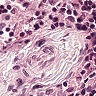
Metastatic tissue present: no